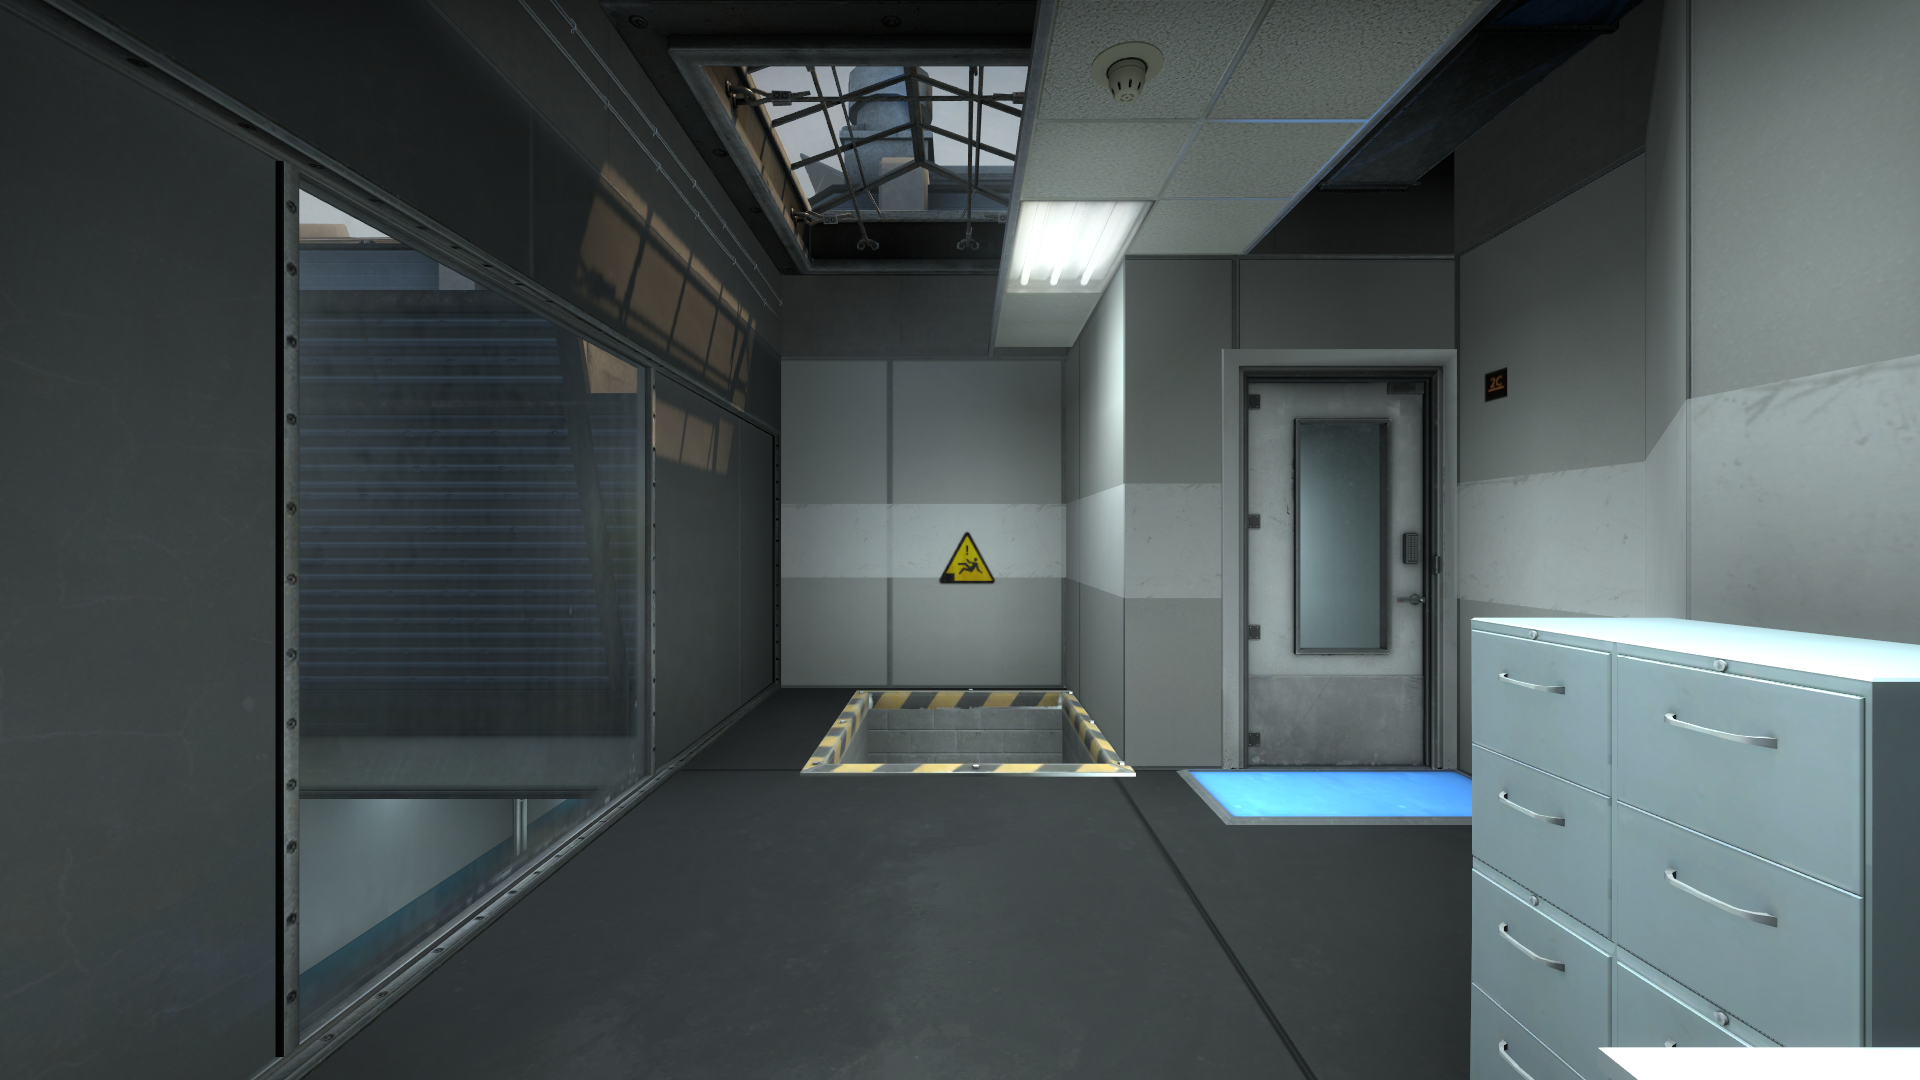
Map: de_train